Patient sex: M
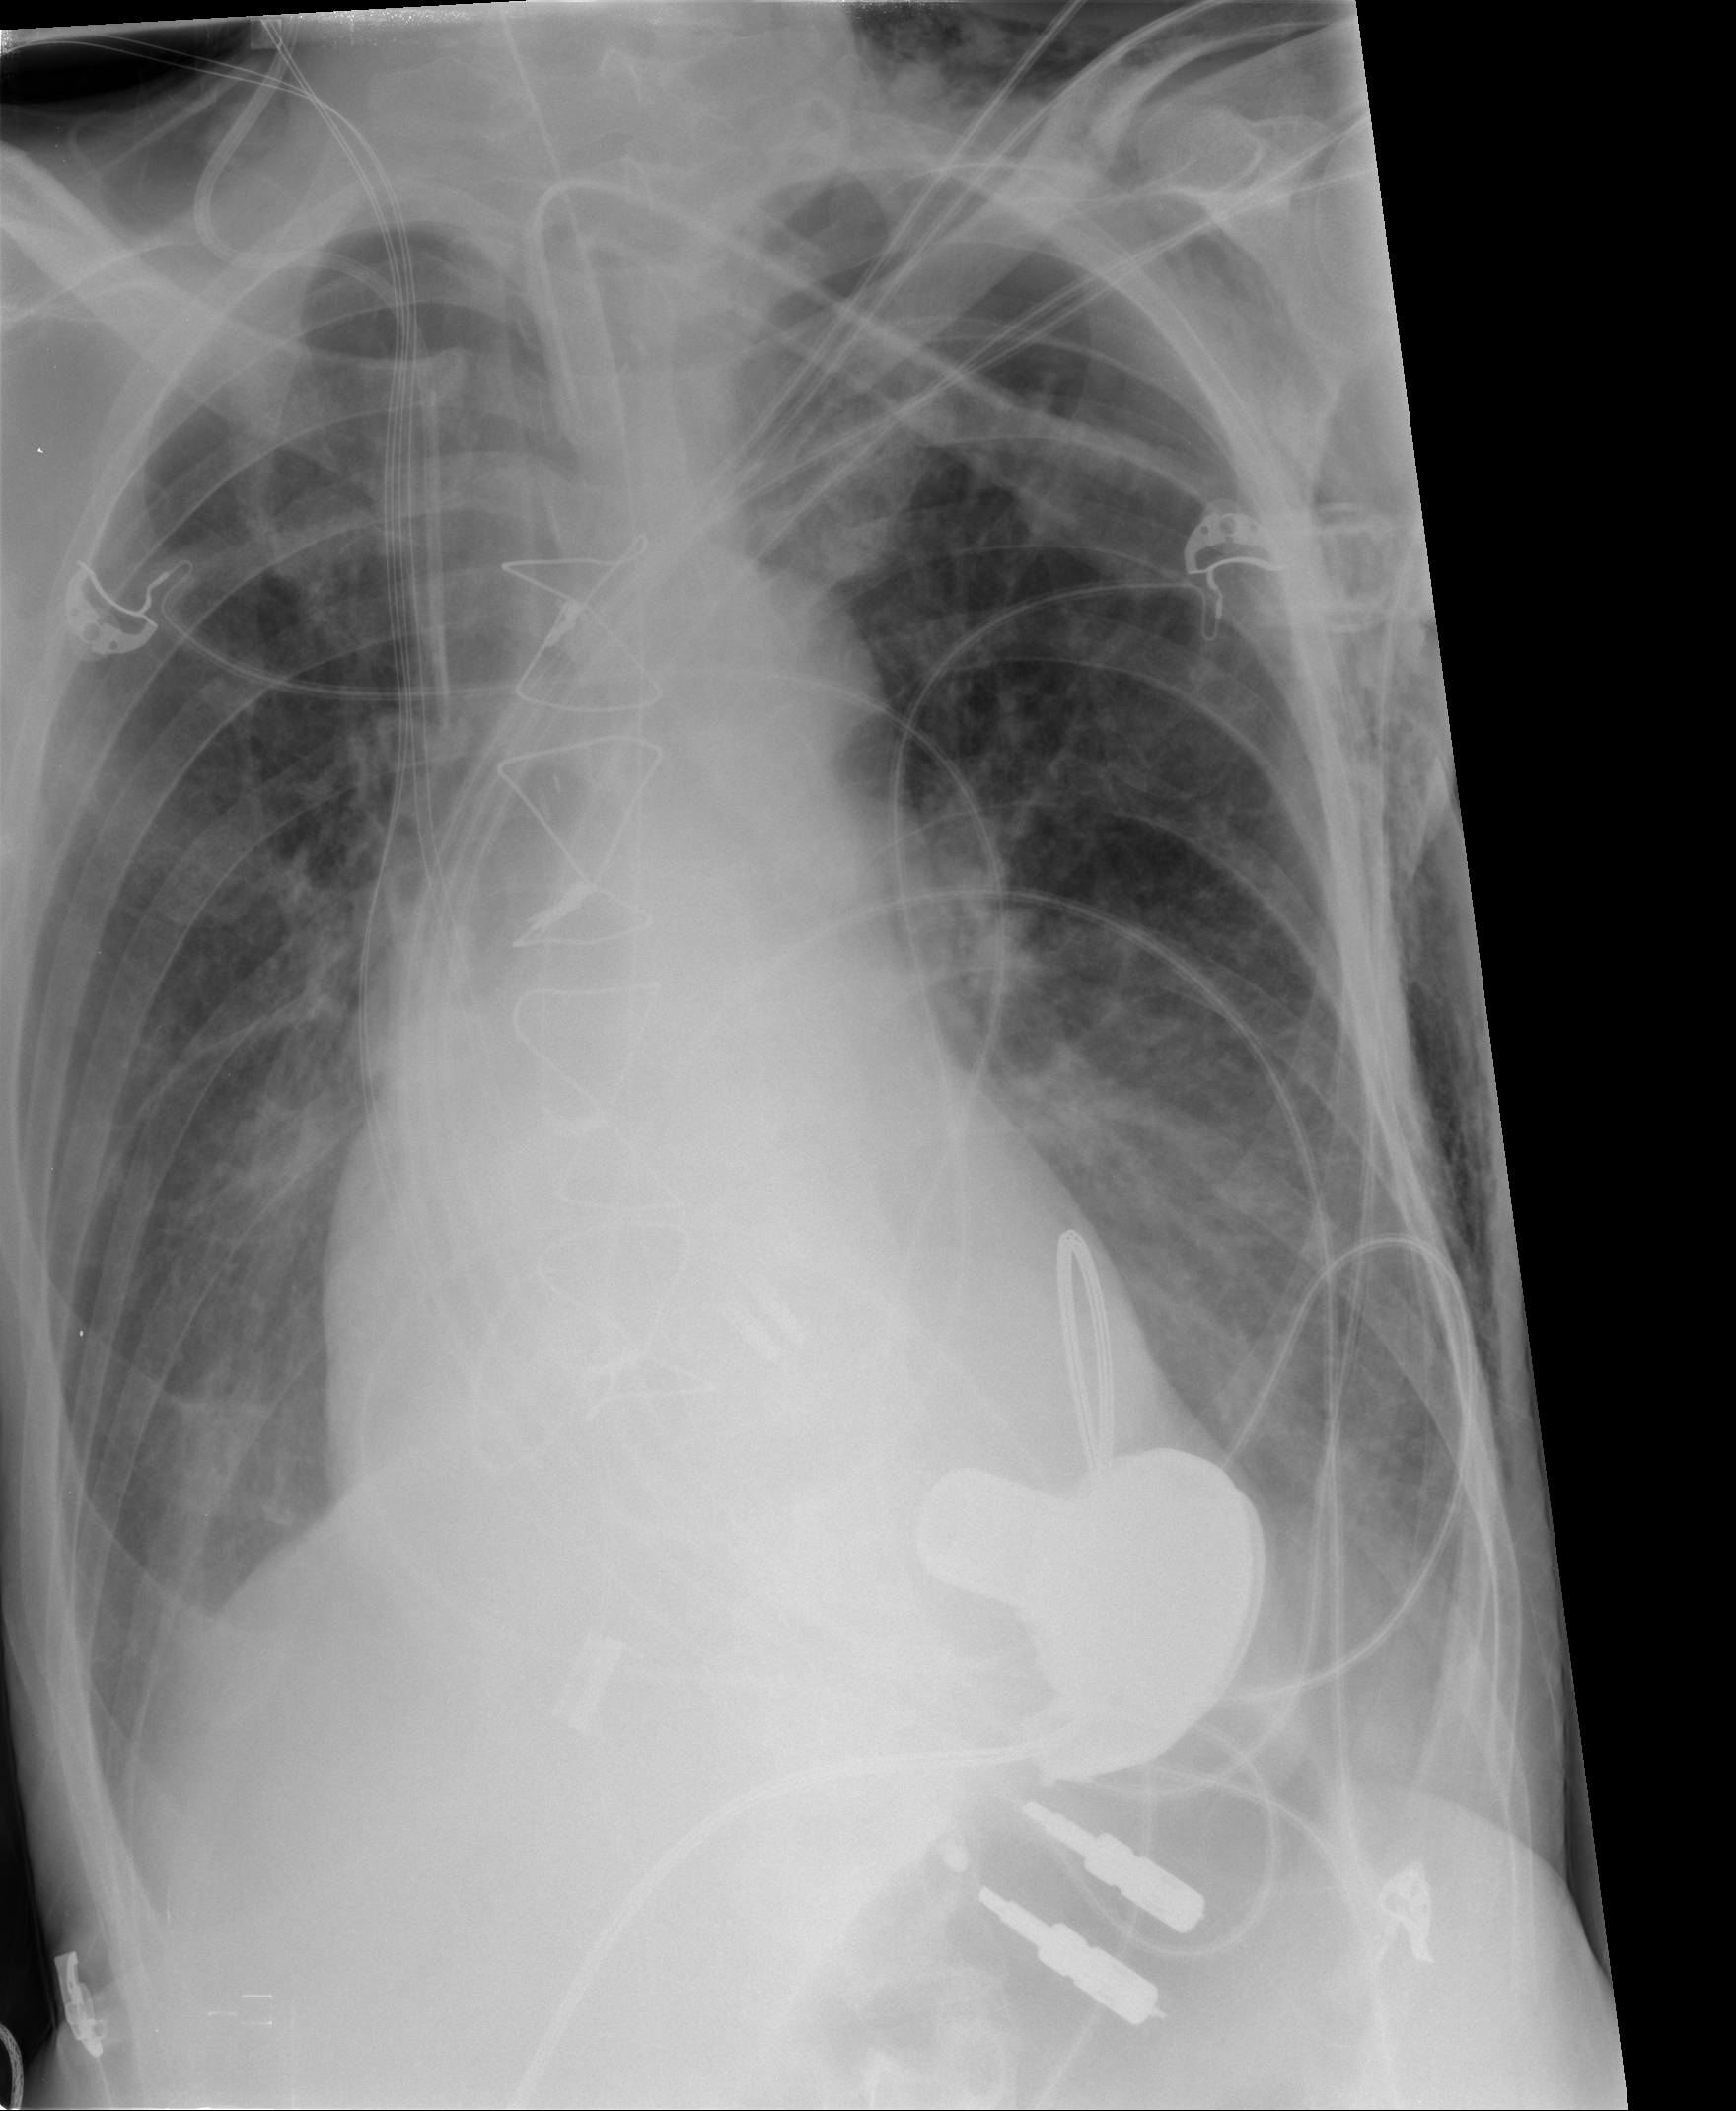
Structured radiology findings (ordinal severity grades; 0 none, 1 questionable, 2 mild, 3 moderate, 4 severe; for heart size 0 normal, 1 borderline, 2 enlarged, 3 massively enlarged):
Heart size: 2
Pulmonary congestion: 0
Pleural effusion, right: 1
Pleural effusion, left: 2
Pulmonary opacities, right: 0
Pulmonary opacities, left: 0
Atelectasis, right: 0
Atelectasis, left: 0